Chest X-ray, PA view. Patient: 78 years old, sex F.
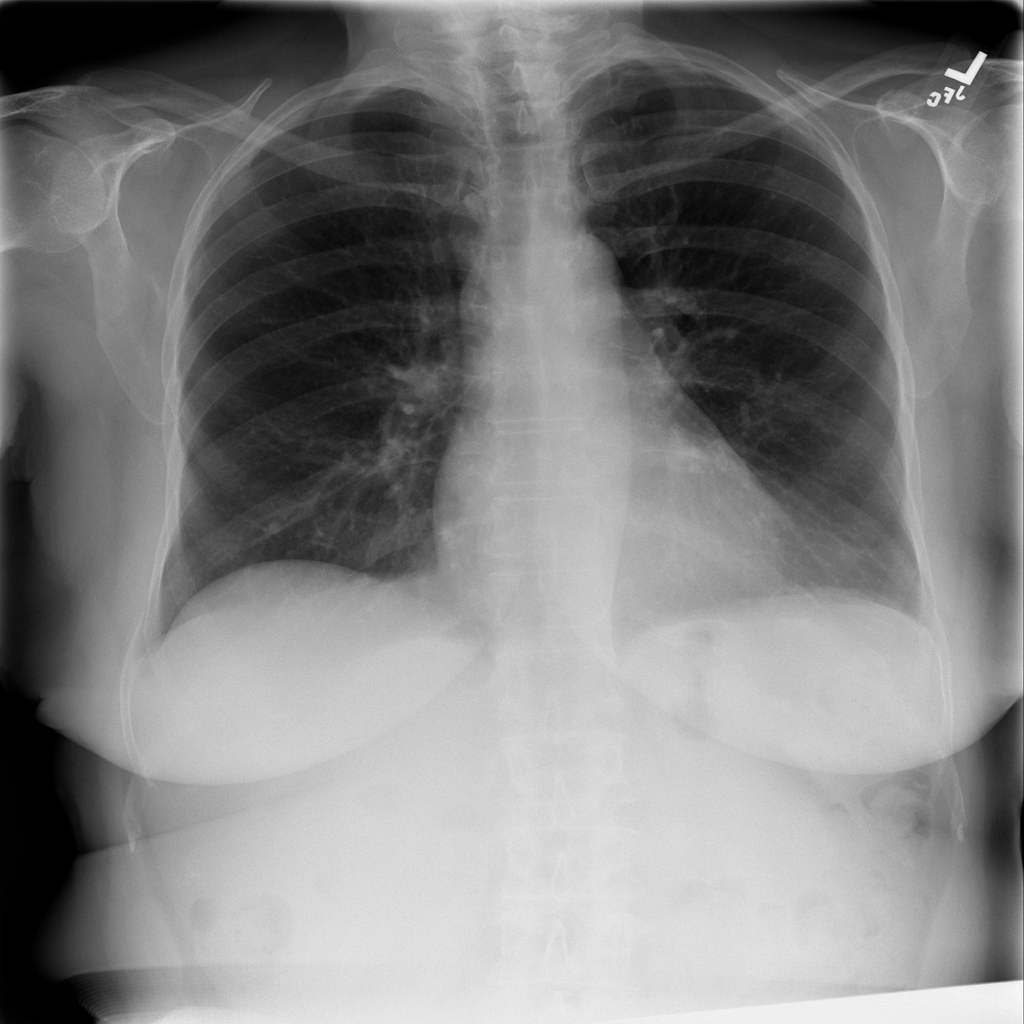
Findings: No Finding